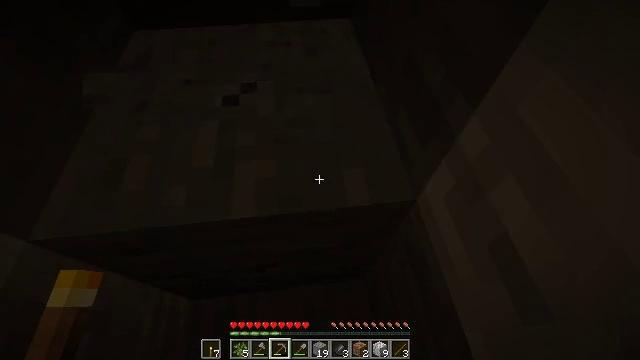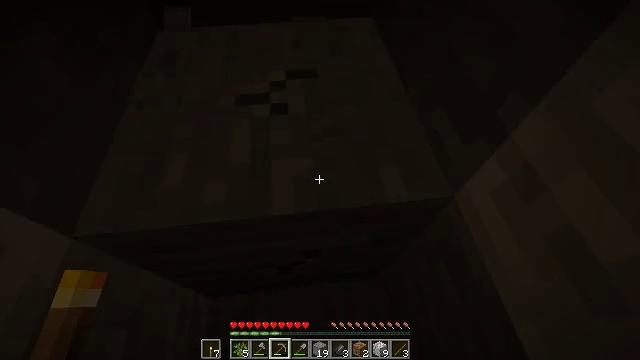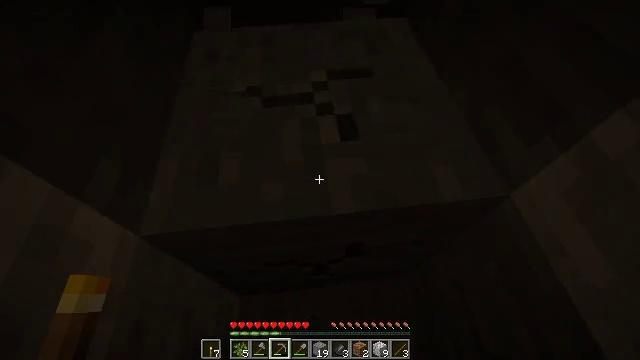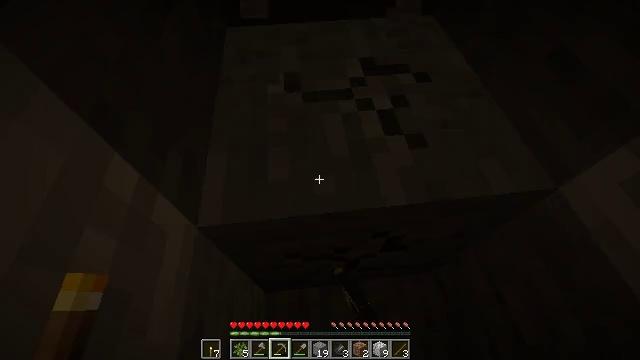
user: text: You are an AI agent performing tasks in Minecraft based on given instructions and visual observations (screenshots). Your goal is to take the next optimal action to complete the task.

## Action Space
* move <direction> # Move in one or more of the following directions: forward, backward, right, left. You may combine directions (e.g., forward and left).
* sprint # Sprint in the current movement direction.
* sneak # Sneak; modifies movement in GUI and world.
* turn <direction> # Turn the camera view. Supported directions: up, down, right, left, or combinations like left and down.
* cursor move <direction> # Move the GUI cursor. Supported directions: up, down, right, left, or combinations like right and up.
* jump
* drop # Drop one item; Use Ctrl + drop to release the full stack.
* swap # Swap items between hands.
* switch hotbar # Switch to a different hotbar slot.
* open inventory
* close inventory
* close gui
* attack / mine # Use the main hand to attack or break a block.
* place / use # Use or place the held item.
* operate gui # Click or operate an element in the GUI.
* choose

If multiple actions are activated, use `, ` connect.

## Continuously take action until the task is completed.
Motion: motion action
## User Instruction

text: Harvest stone in the caves.
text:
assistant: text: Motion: move left, attack / mine
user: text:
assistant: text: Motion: move left, attack / mine
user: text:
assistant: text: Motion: attack / mine
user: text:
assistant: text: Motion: attack / mine